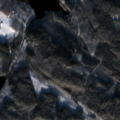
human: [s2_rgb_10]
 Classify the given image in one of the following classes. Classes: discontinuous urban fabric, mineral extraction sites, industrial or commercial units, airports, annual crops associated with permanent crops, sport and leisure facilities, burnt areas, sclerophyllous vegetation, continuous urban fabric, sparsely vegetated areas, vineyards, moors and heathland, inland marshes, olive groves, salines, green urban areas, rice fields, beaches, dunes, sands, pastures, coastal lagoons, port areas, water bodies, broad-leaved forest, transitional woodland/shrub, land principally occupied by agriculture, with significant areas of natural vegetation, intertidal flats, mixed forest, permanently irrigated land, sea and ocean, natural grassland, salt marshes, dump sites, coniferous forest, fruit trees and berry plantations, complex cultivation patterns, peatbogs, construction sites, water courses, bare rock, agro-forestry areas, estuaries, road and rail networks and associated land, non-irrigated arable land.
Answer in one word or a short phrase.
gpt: coniferous forest, mixed forest, transitional woodland/shrub, water bodies